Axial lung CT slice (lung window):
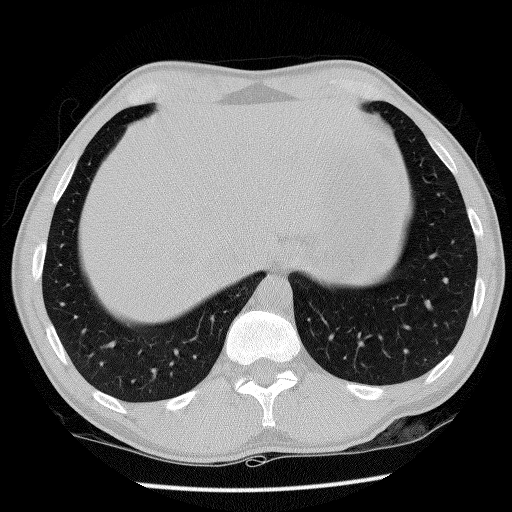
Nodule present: no